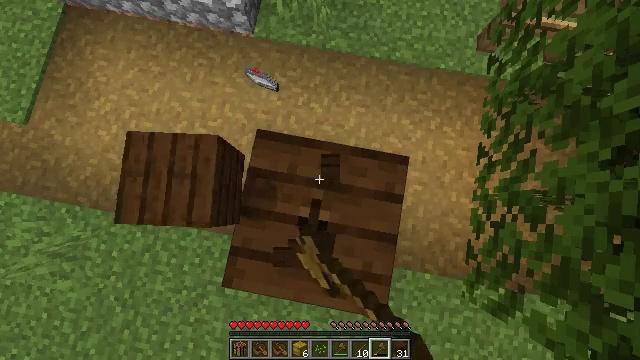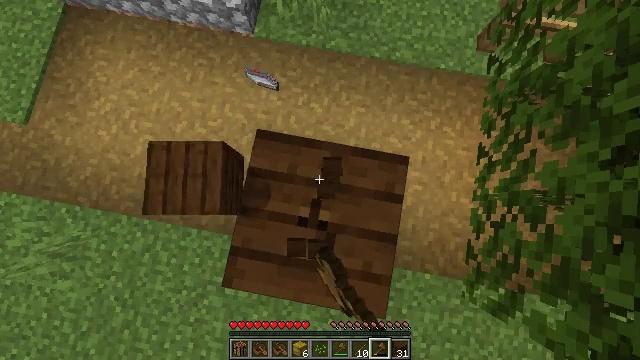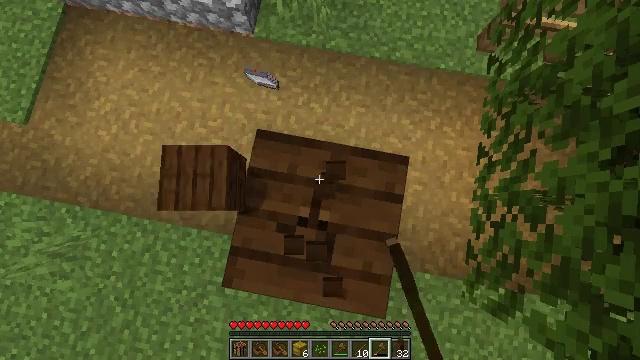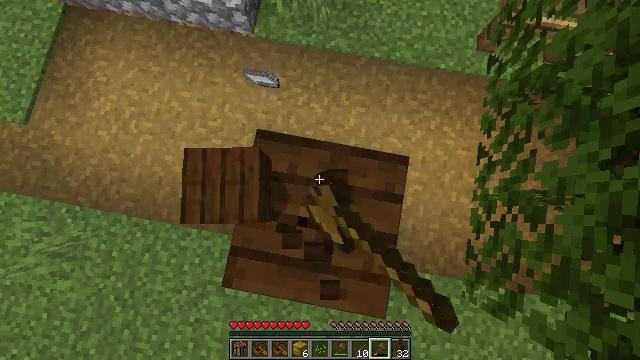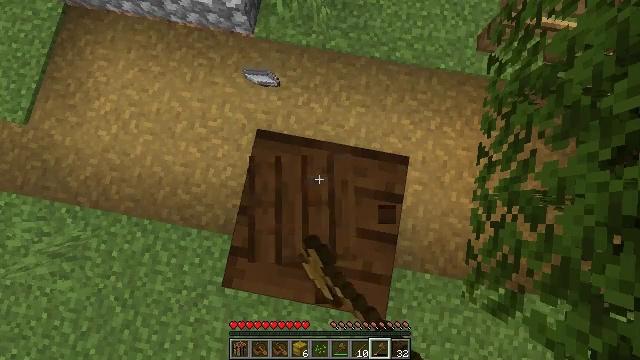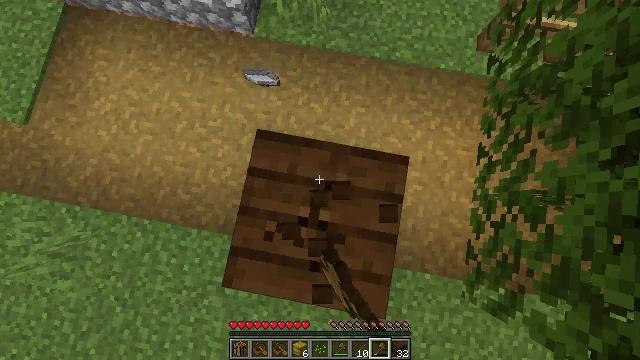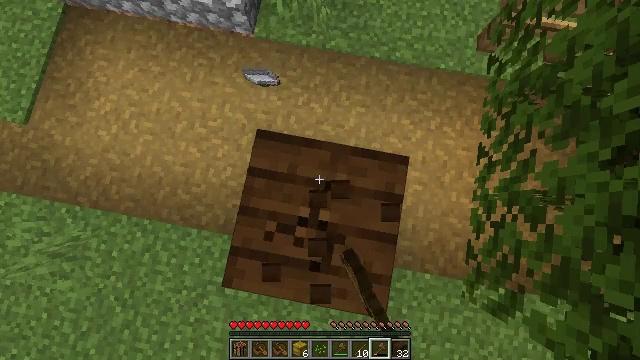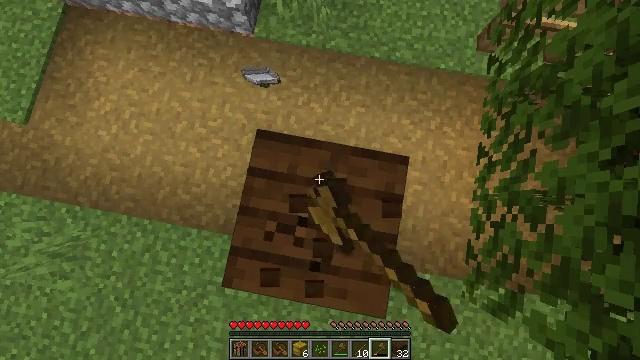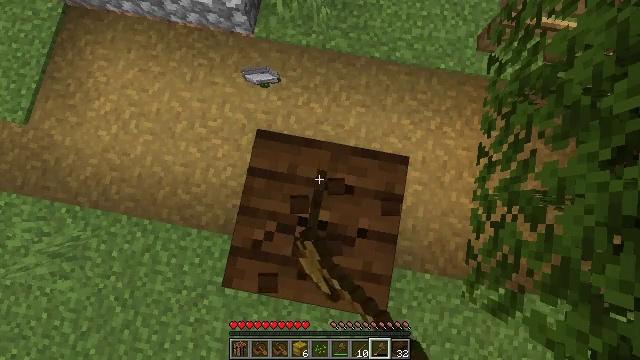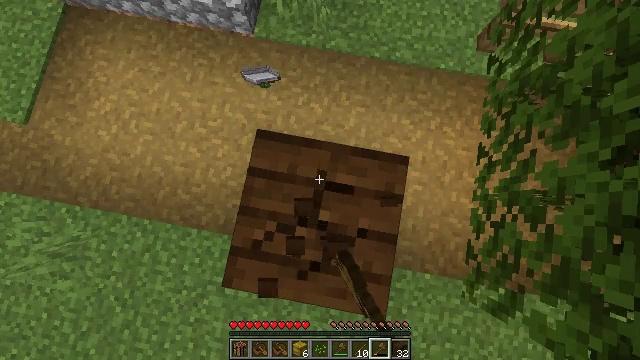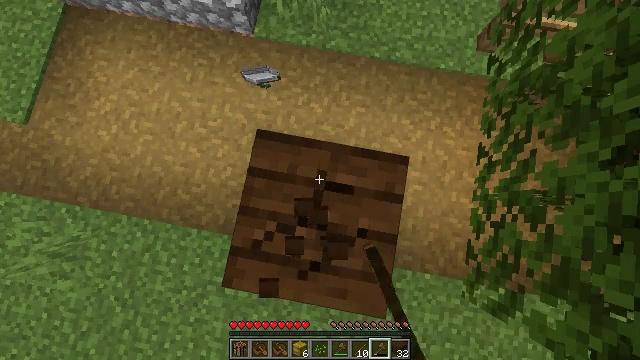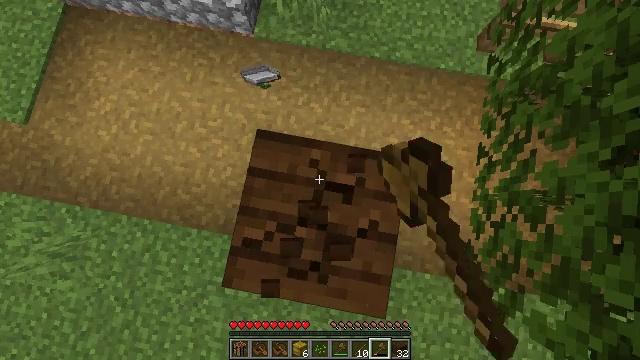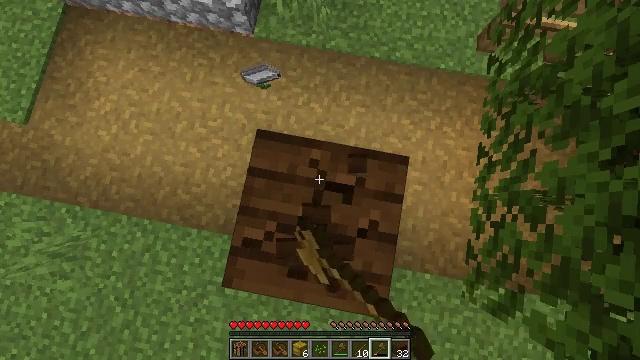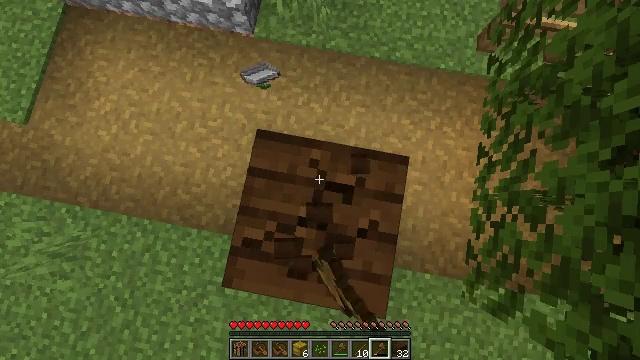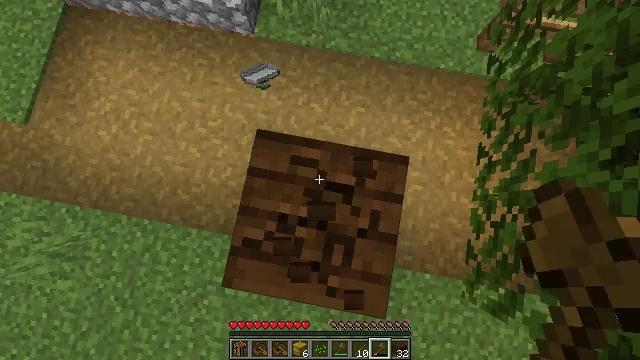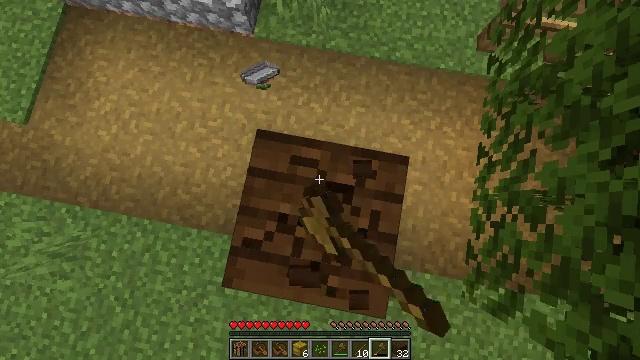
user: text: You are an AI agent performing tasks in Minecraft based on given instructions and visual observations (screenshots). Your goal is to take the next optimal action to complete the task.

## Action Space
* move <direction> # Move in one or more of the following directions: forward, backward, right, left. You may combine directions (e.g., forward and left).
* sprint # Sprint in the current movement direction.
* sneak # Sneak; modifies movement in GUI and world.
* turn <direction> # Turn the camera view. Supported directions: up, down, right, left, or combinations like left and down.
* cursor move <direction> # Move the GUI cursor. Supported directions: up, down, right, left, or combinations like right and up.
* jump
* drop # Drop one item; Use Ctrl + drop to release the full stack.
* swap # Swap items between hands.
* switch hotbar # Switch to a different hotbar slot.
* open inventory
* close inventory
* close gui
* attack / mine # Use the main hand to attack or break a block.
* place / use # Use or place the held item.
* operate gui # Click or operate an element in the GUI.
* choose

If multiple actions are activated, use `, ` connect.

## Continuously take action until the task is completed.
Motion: motion action
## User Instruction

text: Mine dark oak planks.
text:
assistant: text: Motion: attack / mine
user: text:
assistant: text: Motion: attack / mine
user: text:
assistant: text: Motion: attack / mine
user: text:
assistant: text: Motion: attack / mine
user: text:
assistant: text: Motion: attack / mine
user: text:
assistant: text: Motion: attack / mine
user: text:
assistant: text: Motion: attack / mine
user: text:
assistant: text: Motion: attack / mine
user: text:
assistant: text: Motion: attack / mine
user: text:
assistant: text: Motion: attack / mine
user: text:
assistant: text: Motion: attack / mine
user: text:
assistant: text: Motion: attack / mine
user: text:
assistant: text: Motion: attack / mine
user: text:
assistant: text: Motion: attack / mine
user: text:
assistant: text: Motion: attack / mine
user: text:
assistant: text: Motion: attack / mine
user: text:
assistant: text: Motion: attack / mine
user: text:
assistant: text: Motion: attack / mine
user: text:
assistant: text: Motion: attack / mine
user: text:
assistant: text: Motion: attack / mine
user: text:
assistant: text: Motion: attack / mine
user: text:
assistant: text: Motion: attack / mine
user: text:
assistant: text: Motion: attack / mine
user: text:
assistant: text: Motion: attack / mine
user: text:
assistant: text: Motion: attack / mine
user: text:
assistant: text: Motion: attack / mine
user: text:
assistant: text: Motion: attack / mine
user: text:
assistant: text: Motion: attack / mine
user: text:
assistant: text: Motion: attack / mine
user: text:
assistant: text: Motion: attack / mine